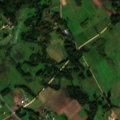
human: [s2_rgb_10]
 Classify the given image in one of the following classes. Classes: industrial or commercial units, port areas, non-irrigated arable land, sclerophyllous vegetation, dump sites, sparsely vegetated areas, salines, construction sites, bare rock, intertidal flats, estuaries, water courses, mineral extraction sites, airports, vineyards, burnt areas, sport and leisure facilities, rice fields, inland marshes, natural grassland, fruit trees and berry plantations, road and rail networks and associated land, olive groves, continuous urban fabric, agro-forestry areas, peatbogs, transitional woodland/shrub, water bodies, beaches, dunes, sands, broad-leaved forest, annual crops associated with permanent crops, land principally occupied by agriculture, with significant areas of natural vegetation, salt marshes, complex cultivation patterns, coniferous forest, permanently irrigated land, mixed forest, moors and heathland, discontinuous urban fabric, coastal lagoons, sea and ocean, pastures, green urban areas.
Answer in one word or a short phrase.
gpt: discontinuous urban fabric, non-irrigated arable land, pastures, land principally occupied by agriculture, with significant areas of natural vegetation, broad-leaved forest, mixed forest